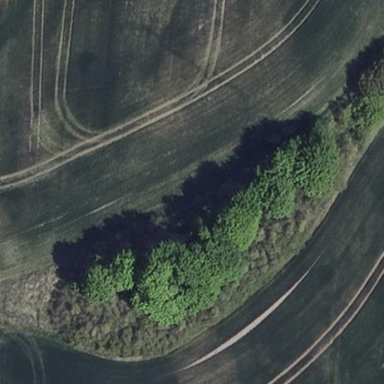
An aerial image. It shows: Serene woodland landscape.